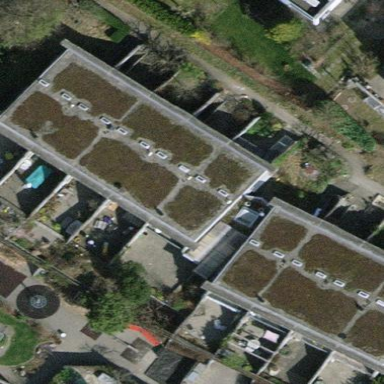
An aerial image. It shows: Terrace building.